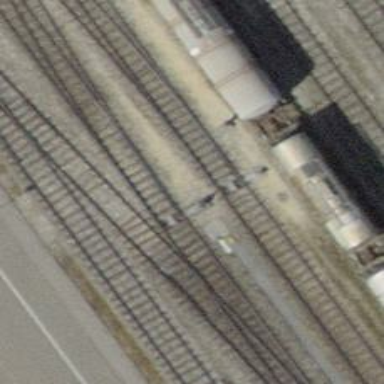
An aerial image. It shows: Railway switch.